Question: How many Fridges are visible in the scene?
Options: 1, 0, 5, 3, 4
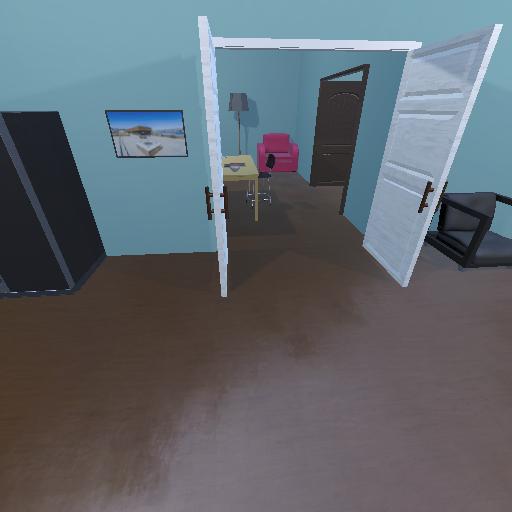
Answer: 1